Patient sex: F
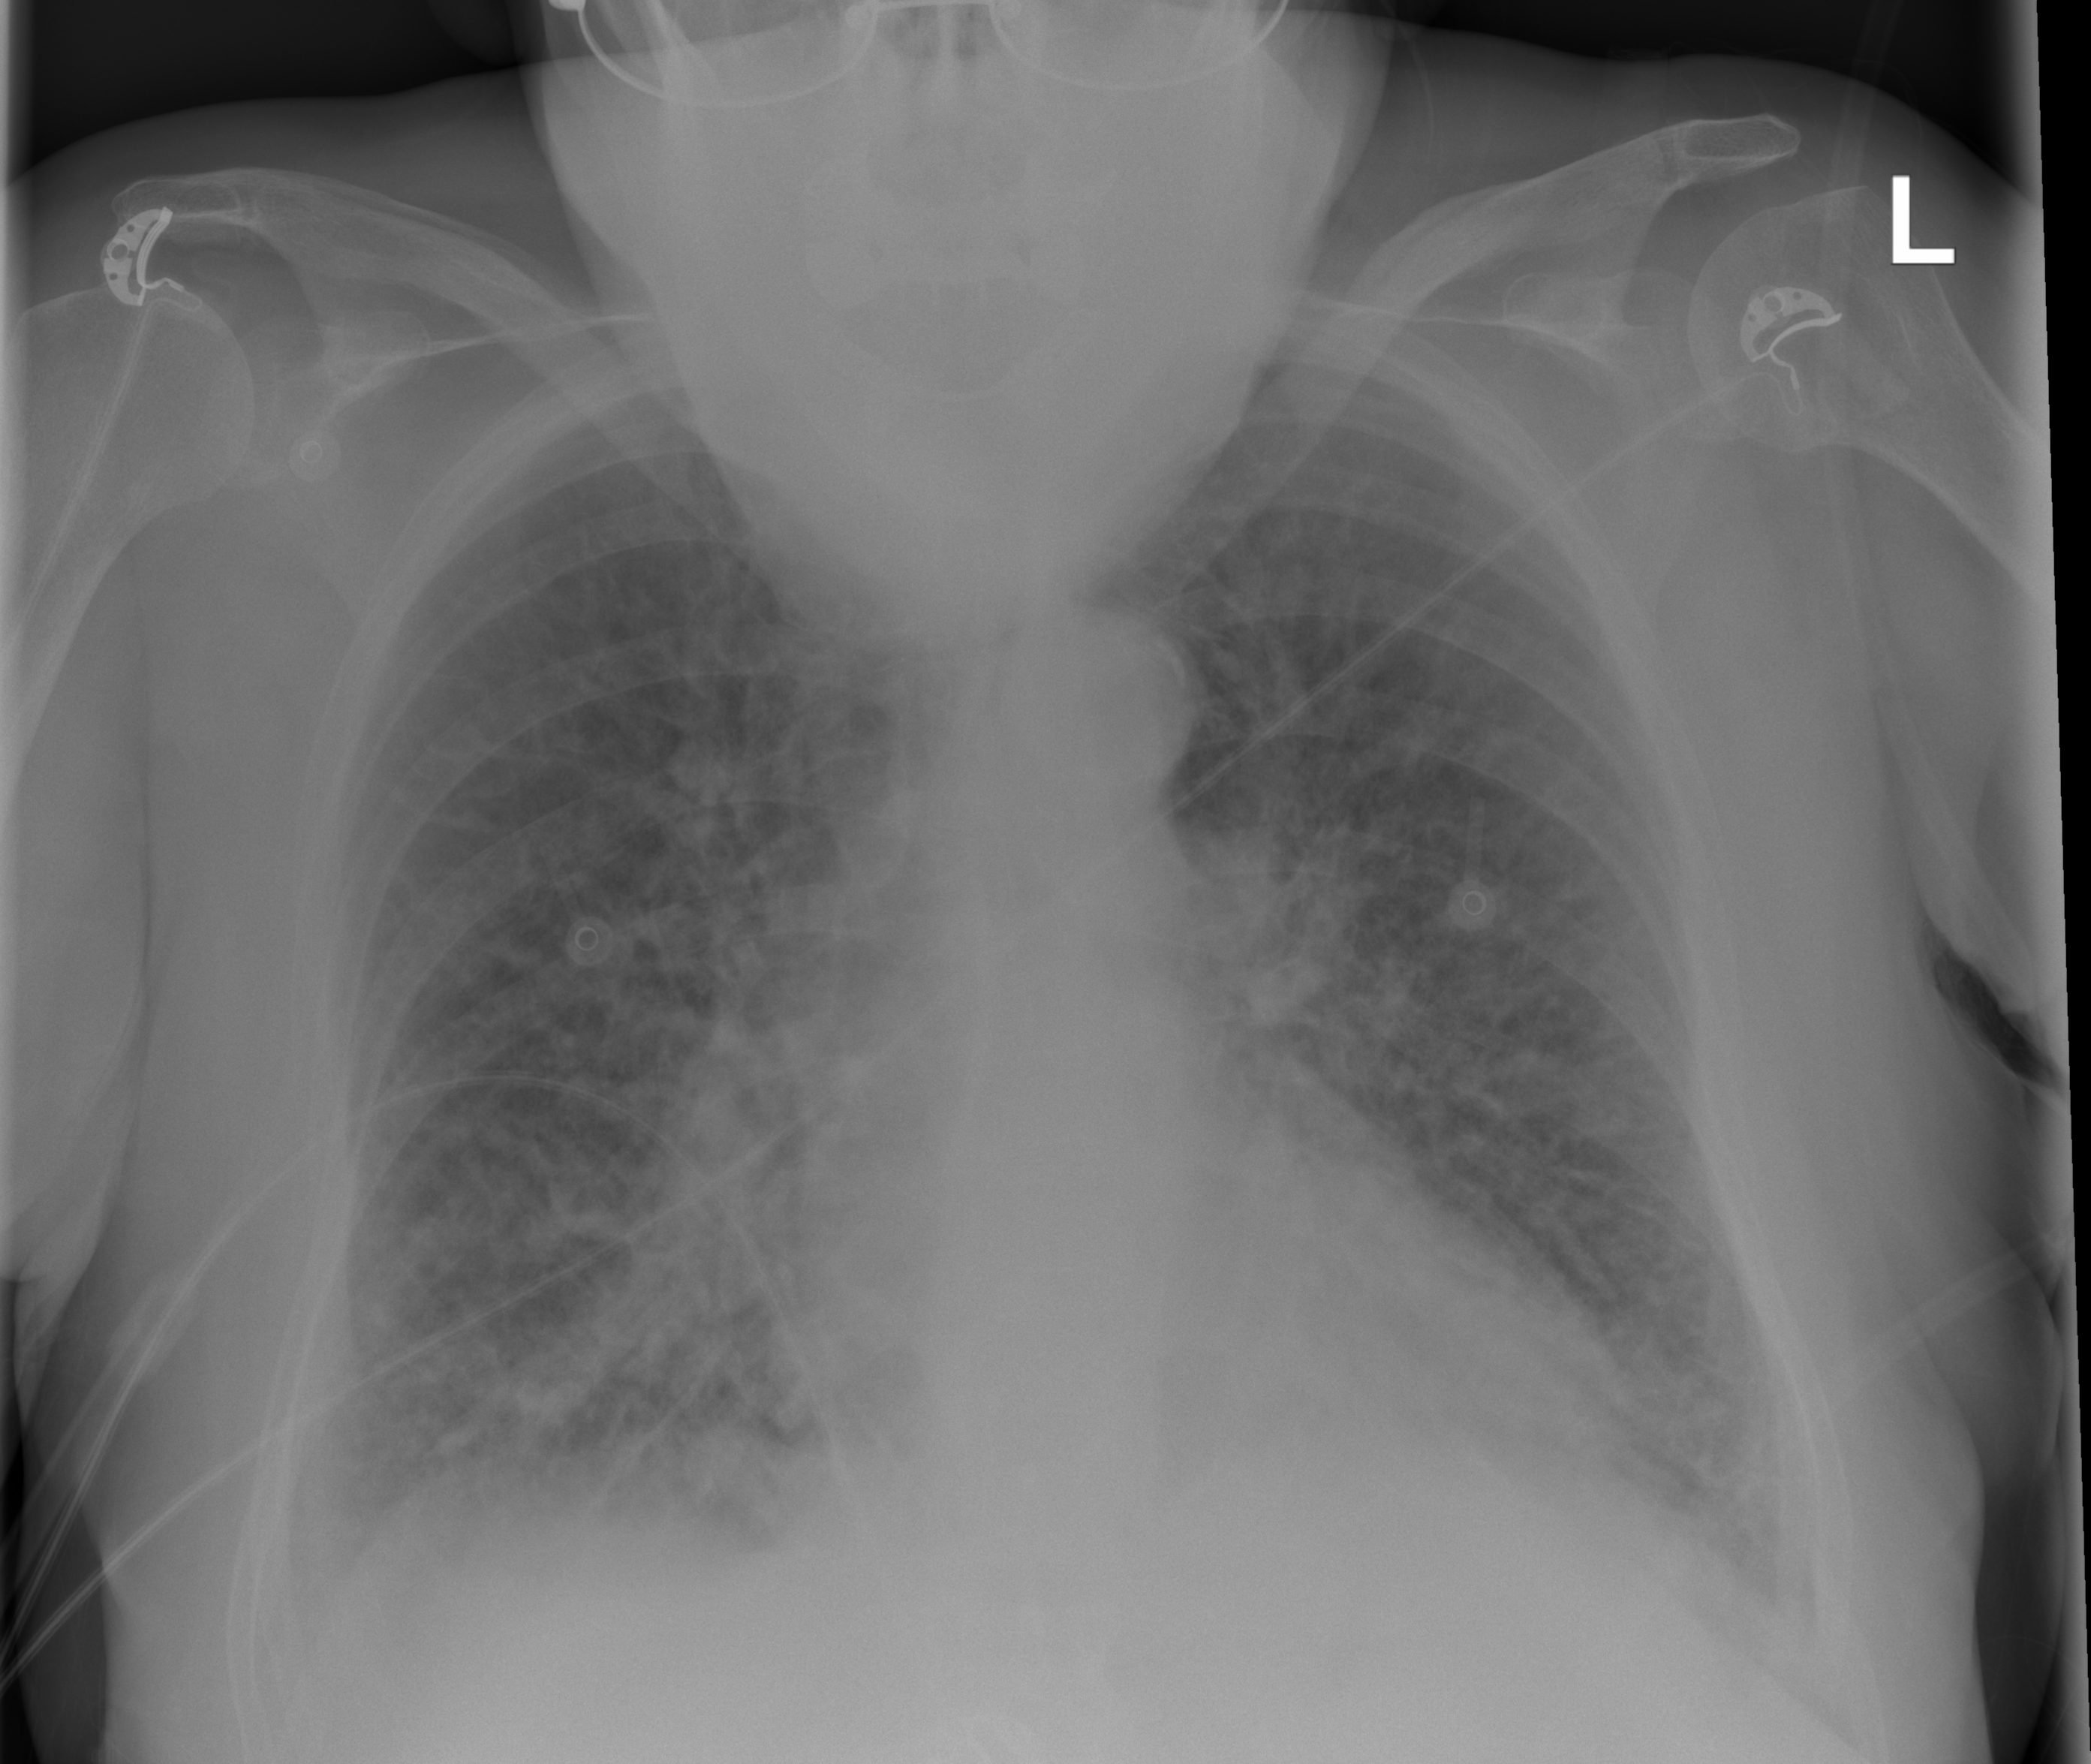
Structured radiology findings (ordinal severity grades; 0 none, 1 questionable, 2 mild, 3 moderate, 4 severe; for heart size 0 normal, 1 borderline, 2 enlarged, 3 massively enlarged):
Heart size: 2
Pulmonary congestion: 1
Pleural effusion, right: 2
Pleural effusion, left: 2
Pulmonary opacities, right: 3
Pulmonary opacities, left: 3
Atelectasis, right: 0
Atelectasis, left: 0